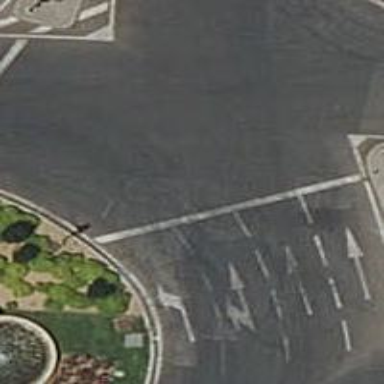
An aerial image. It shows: Road with traffic signals.